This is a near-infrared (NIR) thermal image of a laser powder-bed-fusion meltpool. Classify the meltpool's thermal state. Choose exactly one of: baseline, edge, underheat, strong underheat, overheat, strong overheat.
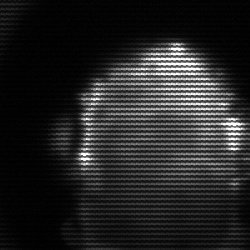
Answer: baseline